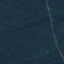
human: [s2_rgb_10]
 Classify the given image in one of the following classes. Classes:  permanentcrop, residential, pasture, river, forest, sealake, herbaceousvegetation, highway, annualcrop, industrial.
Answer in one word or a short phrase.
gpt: Forest